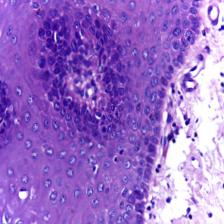
Diagnosis: Normal